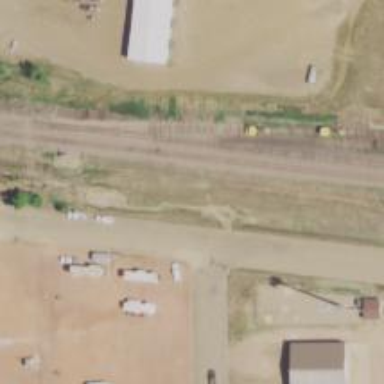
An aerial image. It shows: Railway siding with rails.